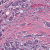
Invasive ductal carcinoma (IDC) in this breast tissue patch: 1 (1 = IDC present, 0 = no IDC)